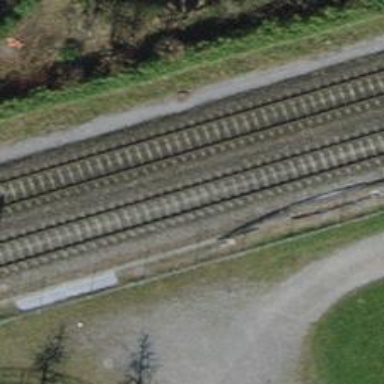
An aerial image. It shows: Railway signal.